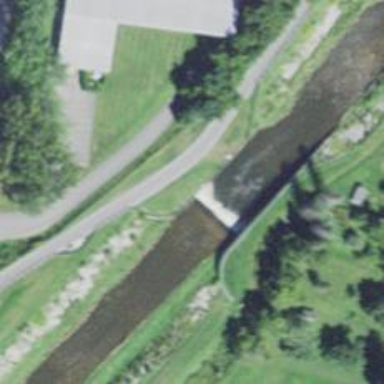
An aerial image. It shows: Weir along the waterway.